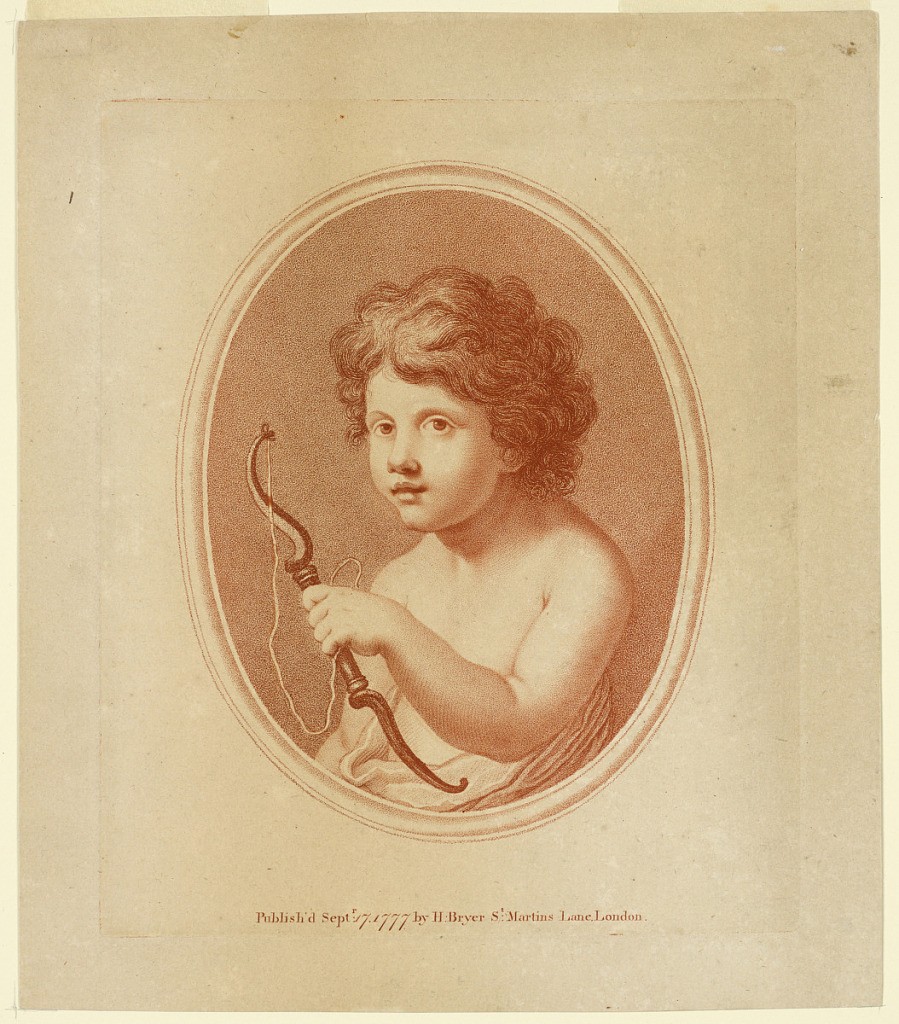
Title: Cupid
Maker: Francesco Bartolozzi, Italian, active England, 1727–1815
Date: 1777
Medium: Stipple engraving in purple ink on paper
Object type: Print
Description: Ovoidal medallion showing the half-figure of Cupid holding the bow in his left hand.